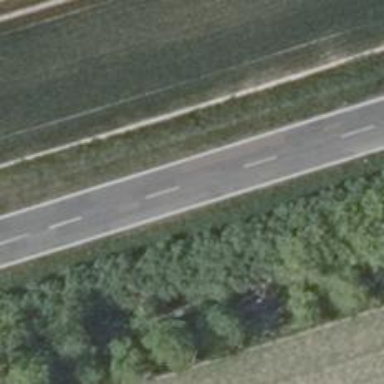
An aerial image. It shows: Tertiary road with asphalt surface.